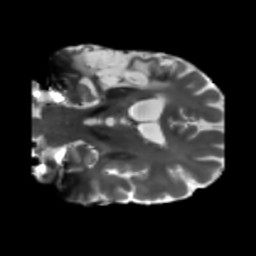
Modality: T2w
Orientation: coronal
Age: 47
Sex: male
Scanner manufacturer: siemens
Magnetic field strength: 3 T
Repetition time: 5.25 s
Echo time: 0.08 s